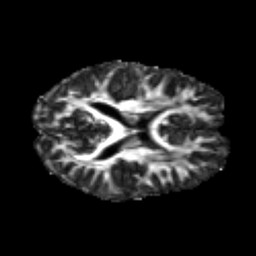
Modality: FA
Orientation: axial
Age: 19
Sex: female
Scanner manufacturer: siemens
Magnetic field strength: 3 T
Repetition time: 3.5 s
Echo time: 0.125 s